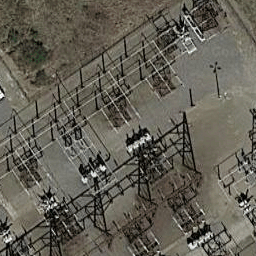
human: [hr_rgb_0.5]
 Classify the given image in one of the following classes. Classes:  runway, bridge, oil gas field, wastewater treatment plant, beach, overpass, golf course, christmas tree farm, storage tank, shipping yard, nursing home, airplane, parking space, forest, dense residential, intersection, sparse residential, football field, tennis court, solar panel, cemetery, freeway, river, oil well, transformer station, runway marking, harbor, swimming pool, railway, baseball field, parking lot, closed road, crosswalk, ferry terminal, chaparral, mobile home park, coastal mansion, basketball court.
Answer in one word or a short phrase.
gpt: transformer station